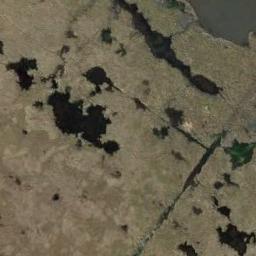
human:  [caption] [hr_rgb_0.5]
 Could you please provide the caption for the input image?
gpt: Half of this wetland is flooded .

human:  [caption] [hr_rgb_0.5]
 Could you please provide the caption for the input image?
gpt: There is a large area of ​​dense brown bare land in a lake in a wetland .

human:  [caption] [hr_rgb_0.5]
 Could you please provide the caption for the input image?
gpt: The wetland consists of bare land and water .

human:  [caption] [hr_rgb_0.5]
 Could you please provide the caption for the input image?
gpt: Many waters of different sizes are surrounded by wetlands .

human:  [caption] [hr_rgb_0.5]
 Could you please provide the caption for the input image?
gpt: There are some water areas and much bare land on the wetland .